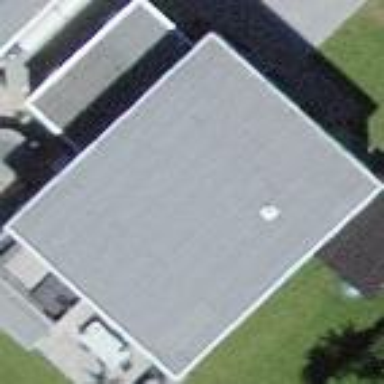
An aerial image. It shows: Flat-roofed house.